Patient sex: M
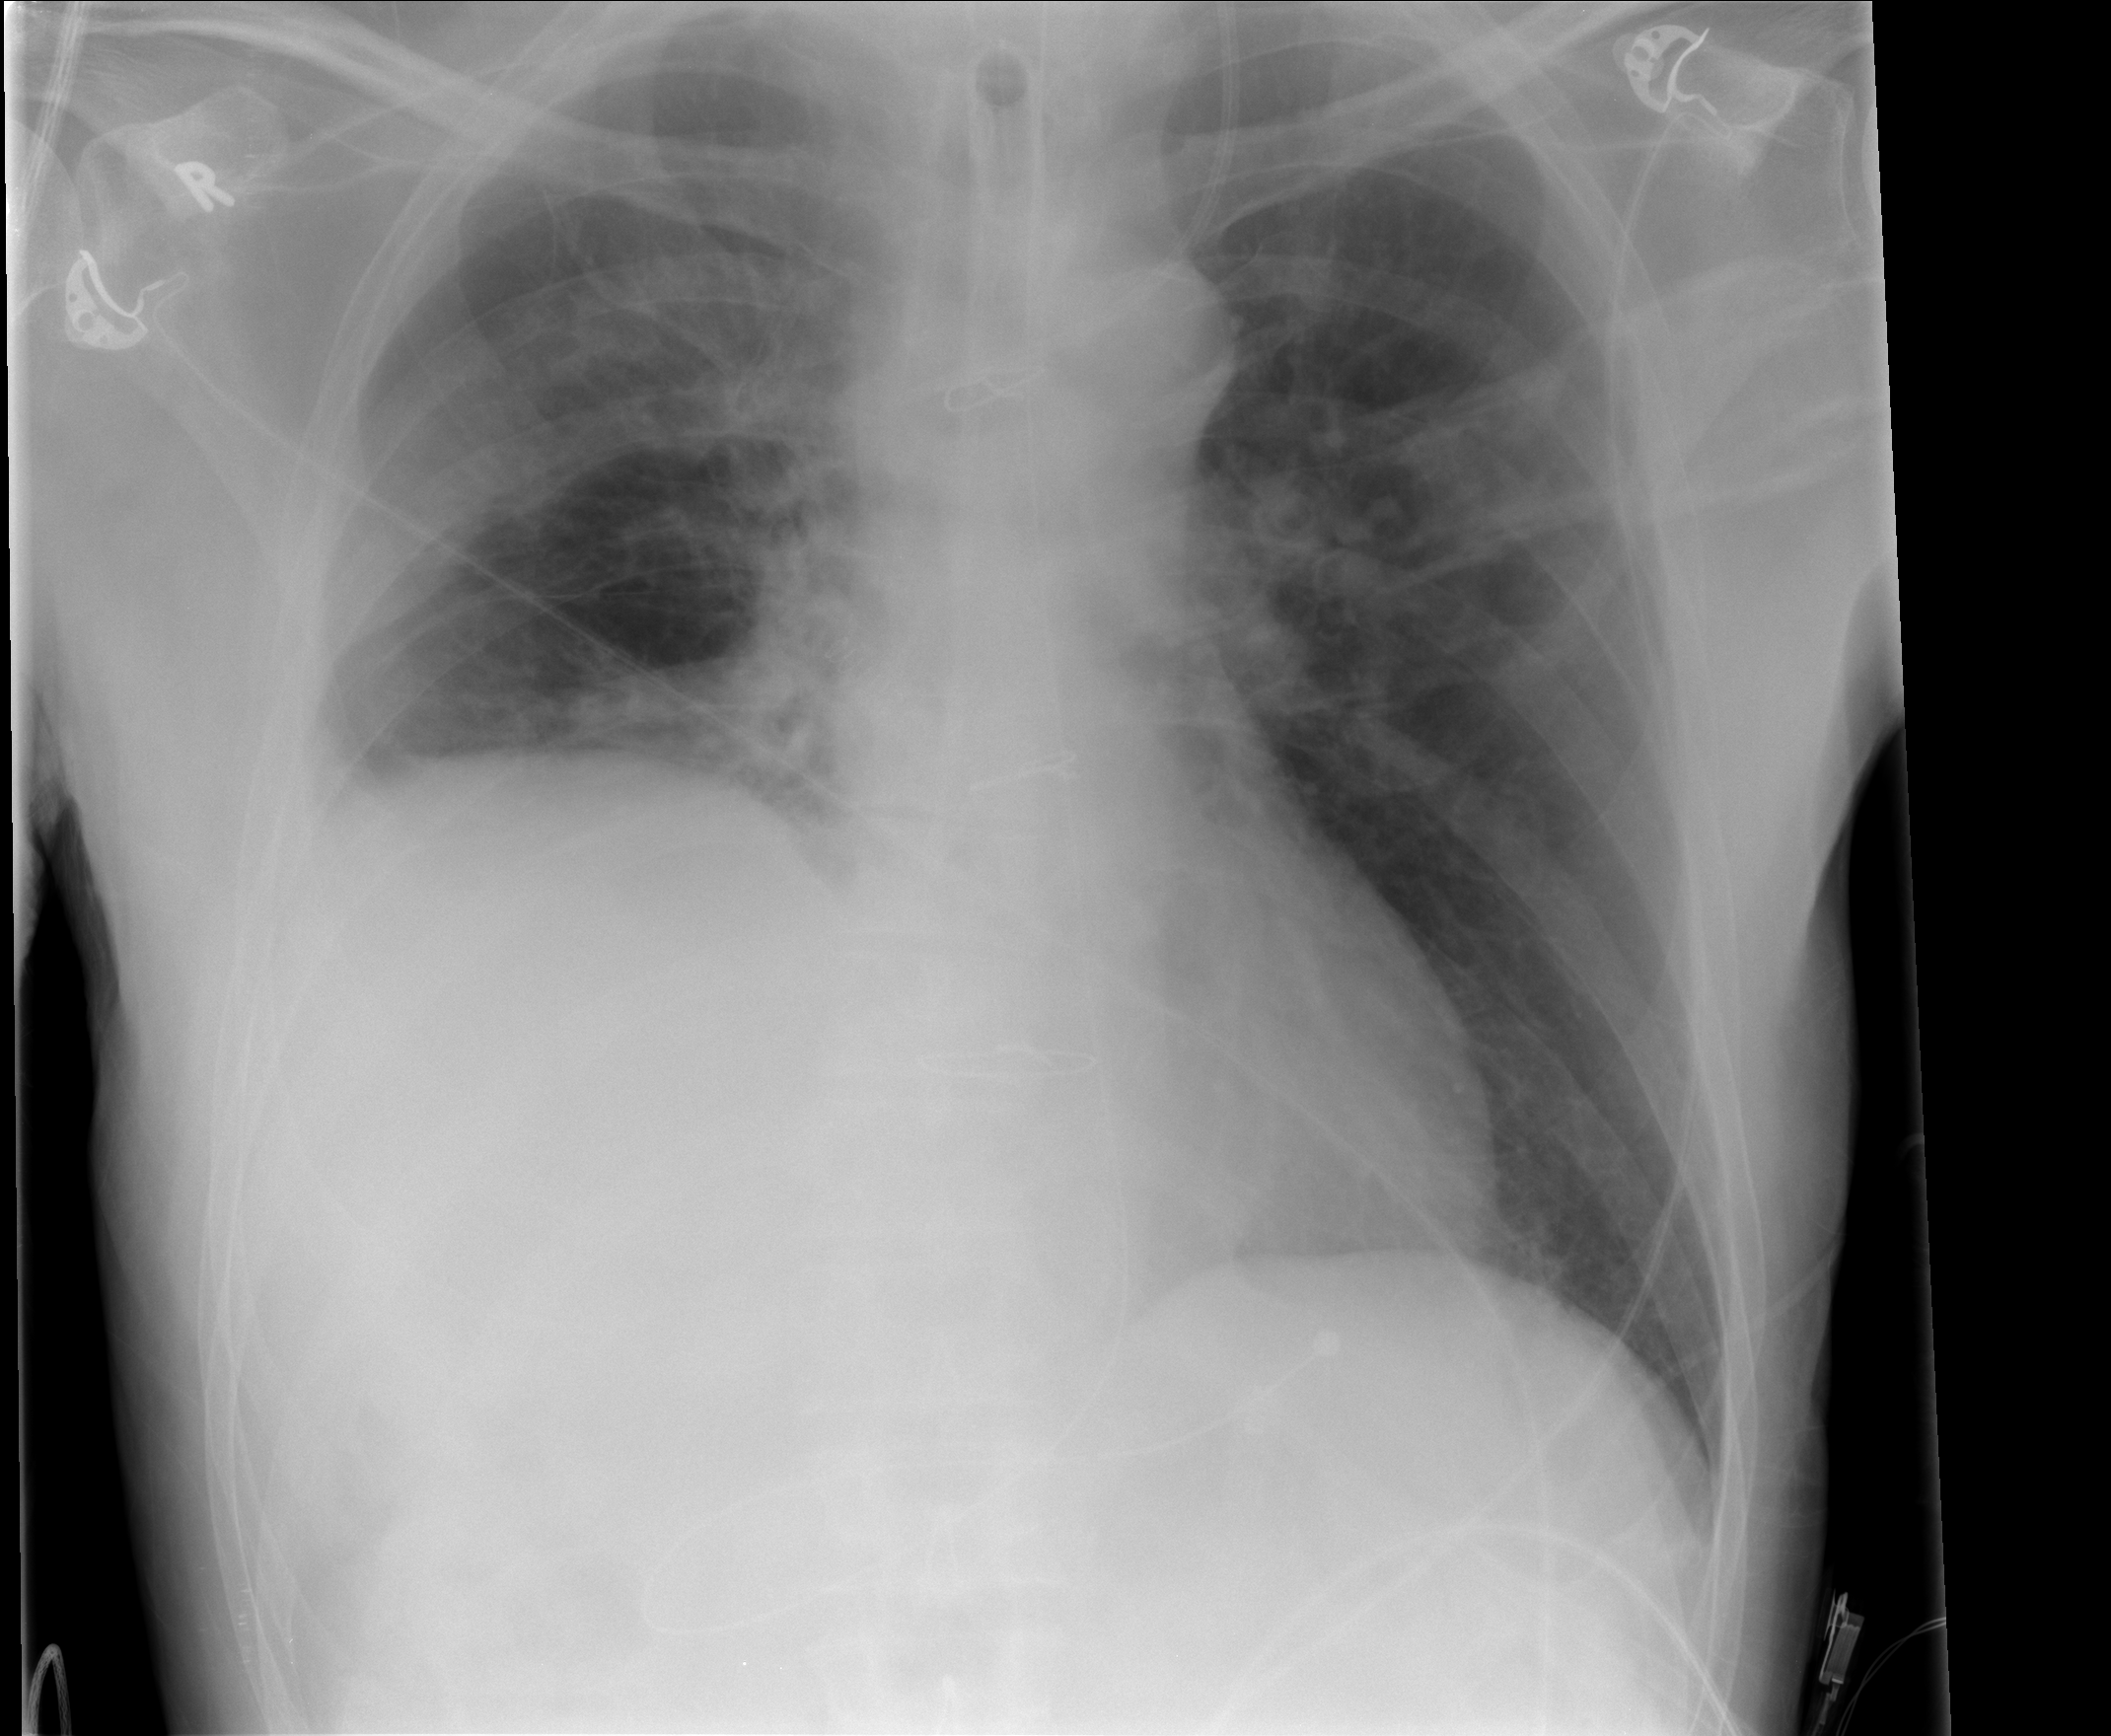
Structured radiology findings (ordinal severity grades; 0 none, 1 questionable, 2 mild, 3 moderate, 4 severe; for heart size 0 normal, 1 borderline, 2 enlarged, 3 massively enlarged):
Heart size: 0
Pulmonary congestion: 2
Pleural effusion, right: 1
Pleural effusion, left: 0
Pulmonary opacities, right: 0
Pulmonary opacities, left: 0
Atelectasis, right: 2
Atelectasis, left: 0